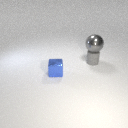
small gray rubber cylinder below large gray metal sphere